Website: lowes
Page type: payment
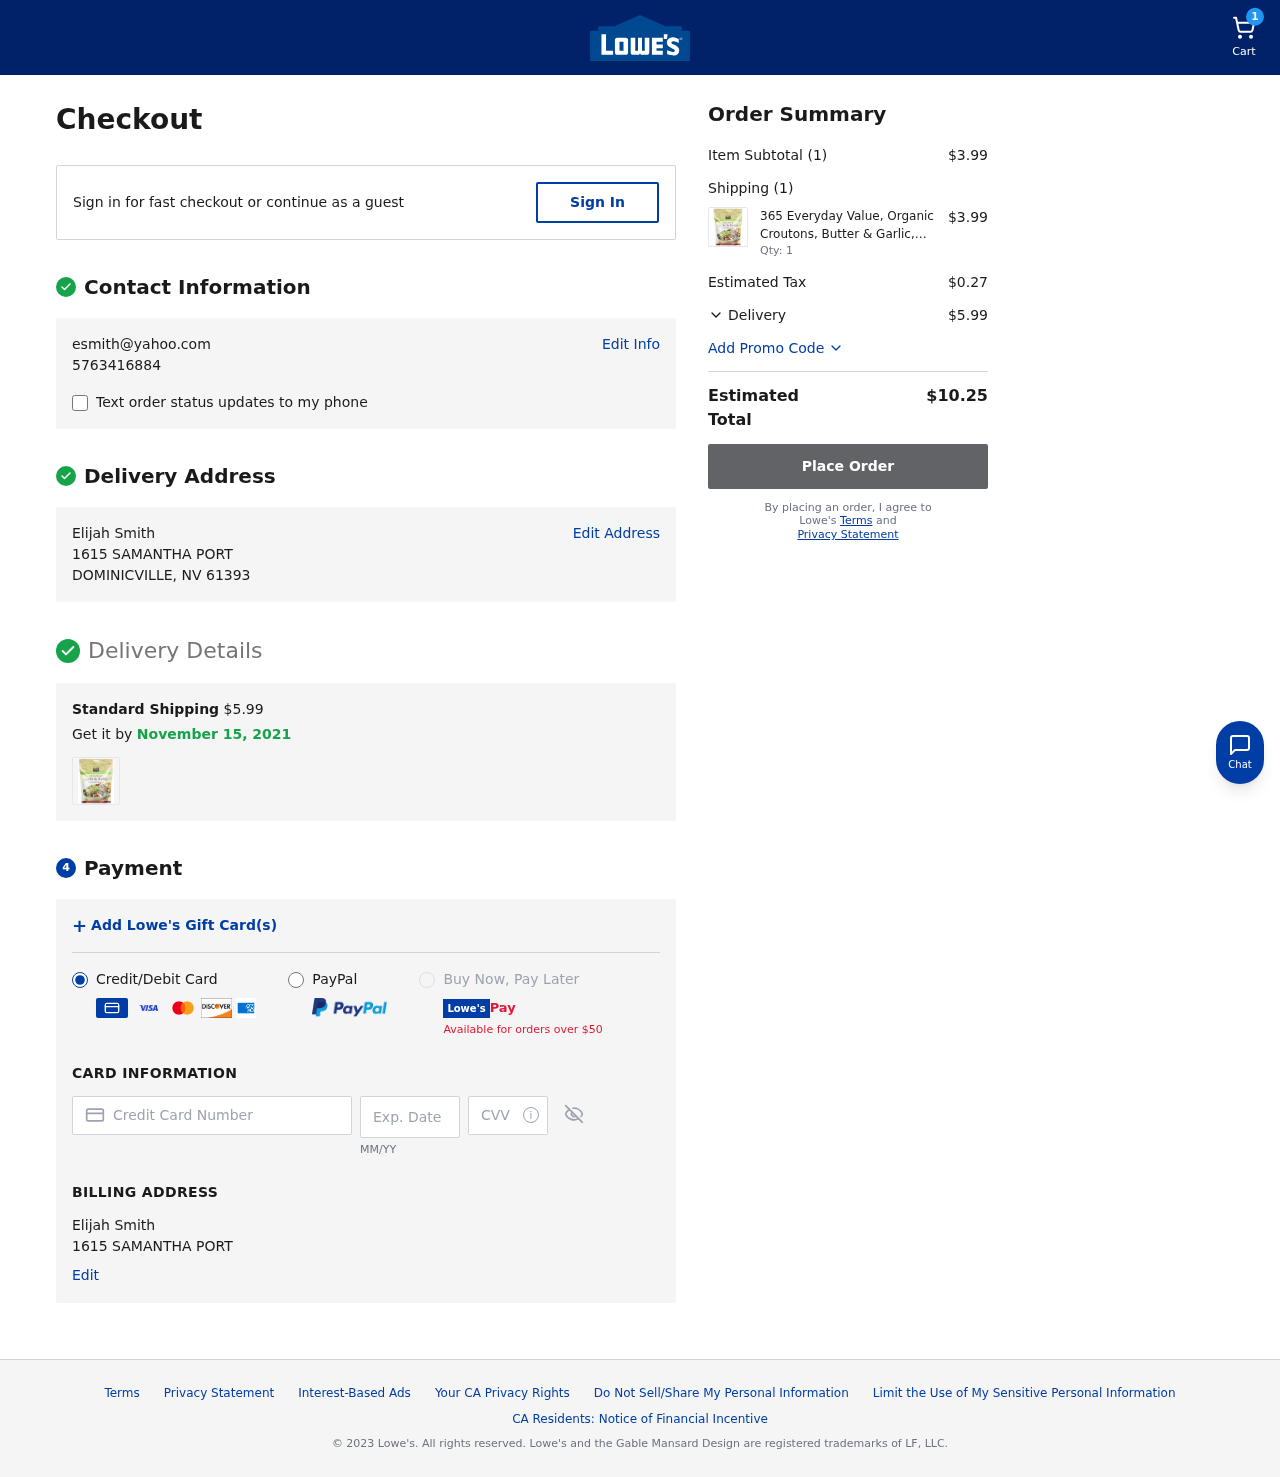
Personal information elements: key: PII_CARD_CVV
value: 173
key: PII_CARD_EXPIRY
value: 05/26
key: PII_CARD_NUMBER
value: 5352 8175 9594 7185
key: PII_EMAIL
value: esmith@yahoo.com
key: PII_FULLNAME
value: Elijah Smith
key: PII_FULLNAME2
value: Elijah Smith
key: PII_PHONE
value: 5763416884
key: PII_STREET
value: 1615 SAMANTHA PORT
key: PII_STREET2
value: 1615 SAMANTHA PORT
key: PII_CITY_STATE_ZIP
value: DOMINICVILLE, NV 61393
Product elements: key: PRODUCT1_NAME
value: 365 Everyday Value, Organic Croutons, Butter & Garlic, 4.5 oz
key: PRODUCT1_PRICE
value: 3.99
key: PRODUCT1_QUANTITY
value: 1
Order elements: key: ORDER_NUM_ITEMS
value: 1
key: ORDER_SHIPPING_COST
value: $5.99
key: ORDER_DELIVERY_DATE
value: November 15, 2021
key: ORDER_SUBTOTAL
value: $3.99
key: ORDER_NUM_ITEMS2
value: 1
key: ORDER_TAX
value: $0.27
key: ORDER_SHIPPING_COST2
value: $5.99
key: ORDER_TOTAL
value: $10.25